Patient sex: M
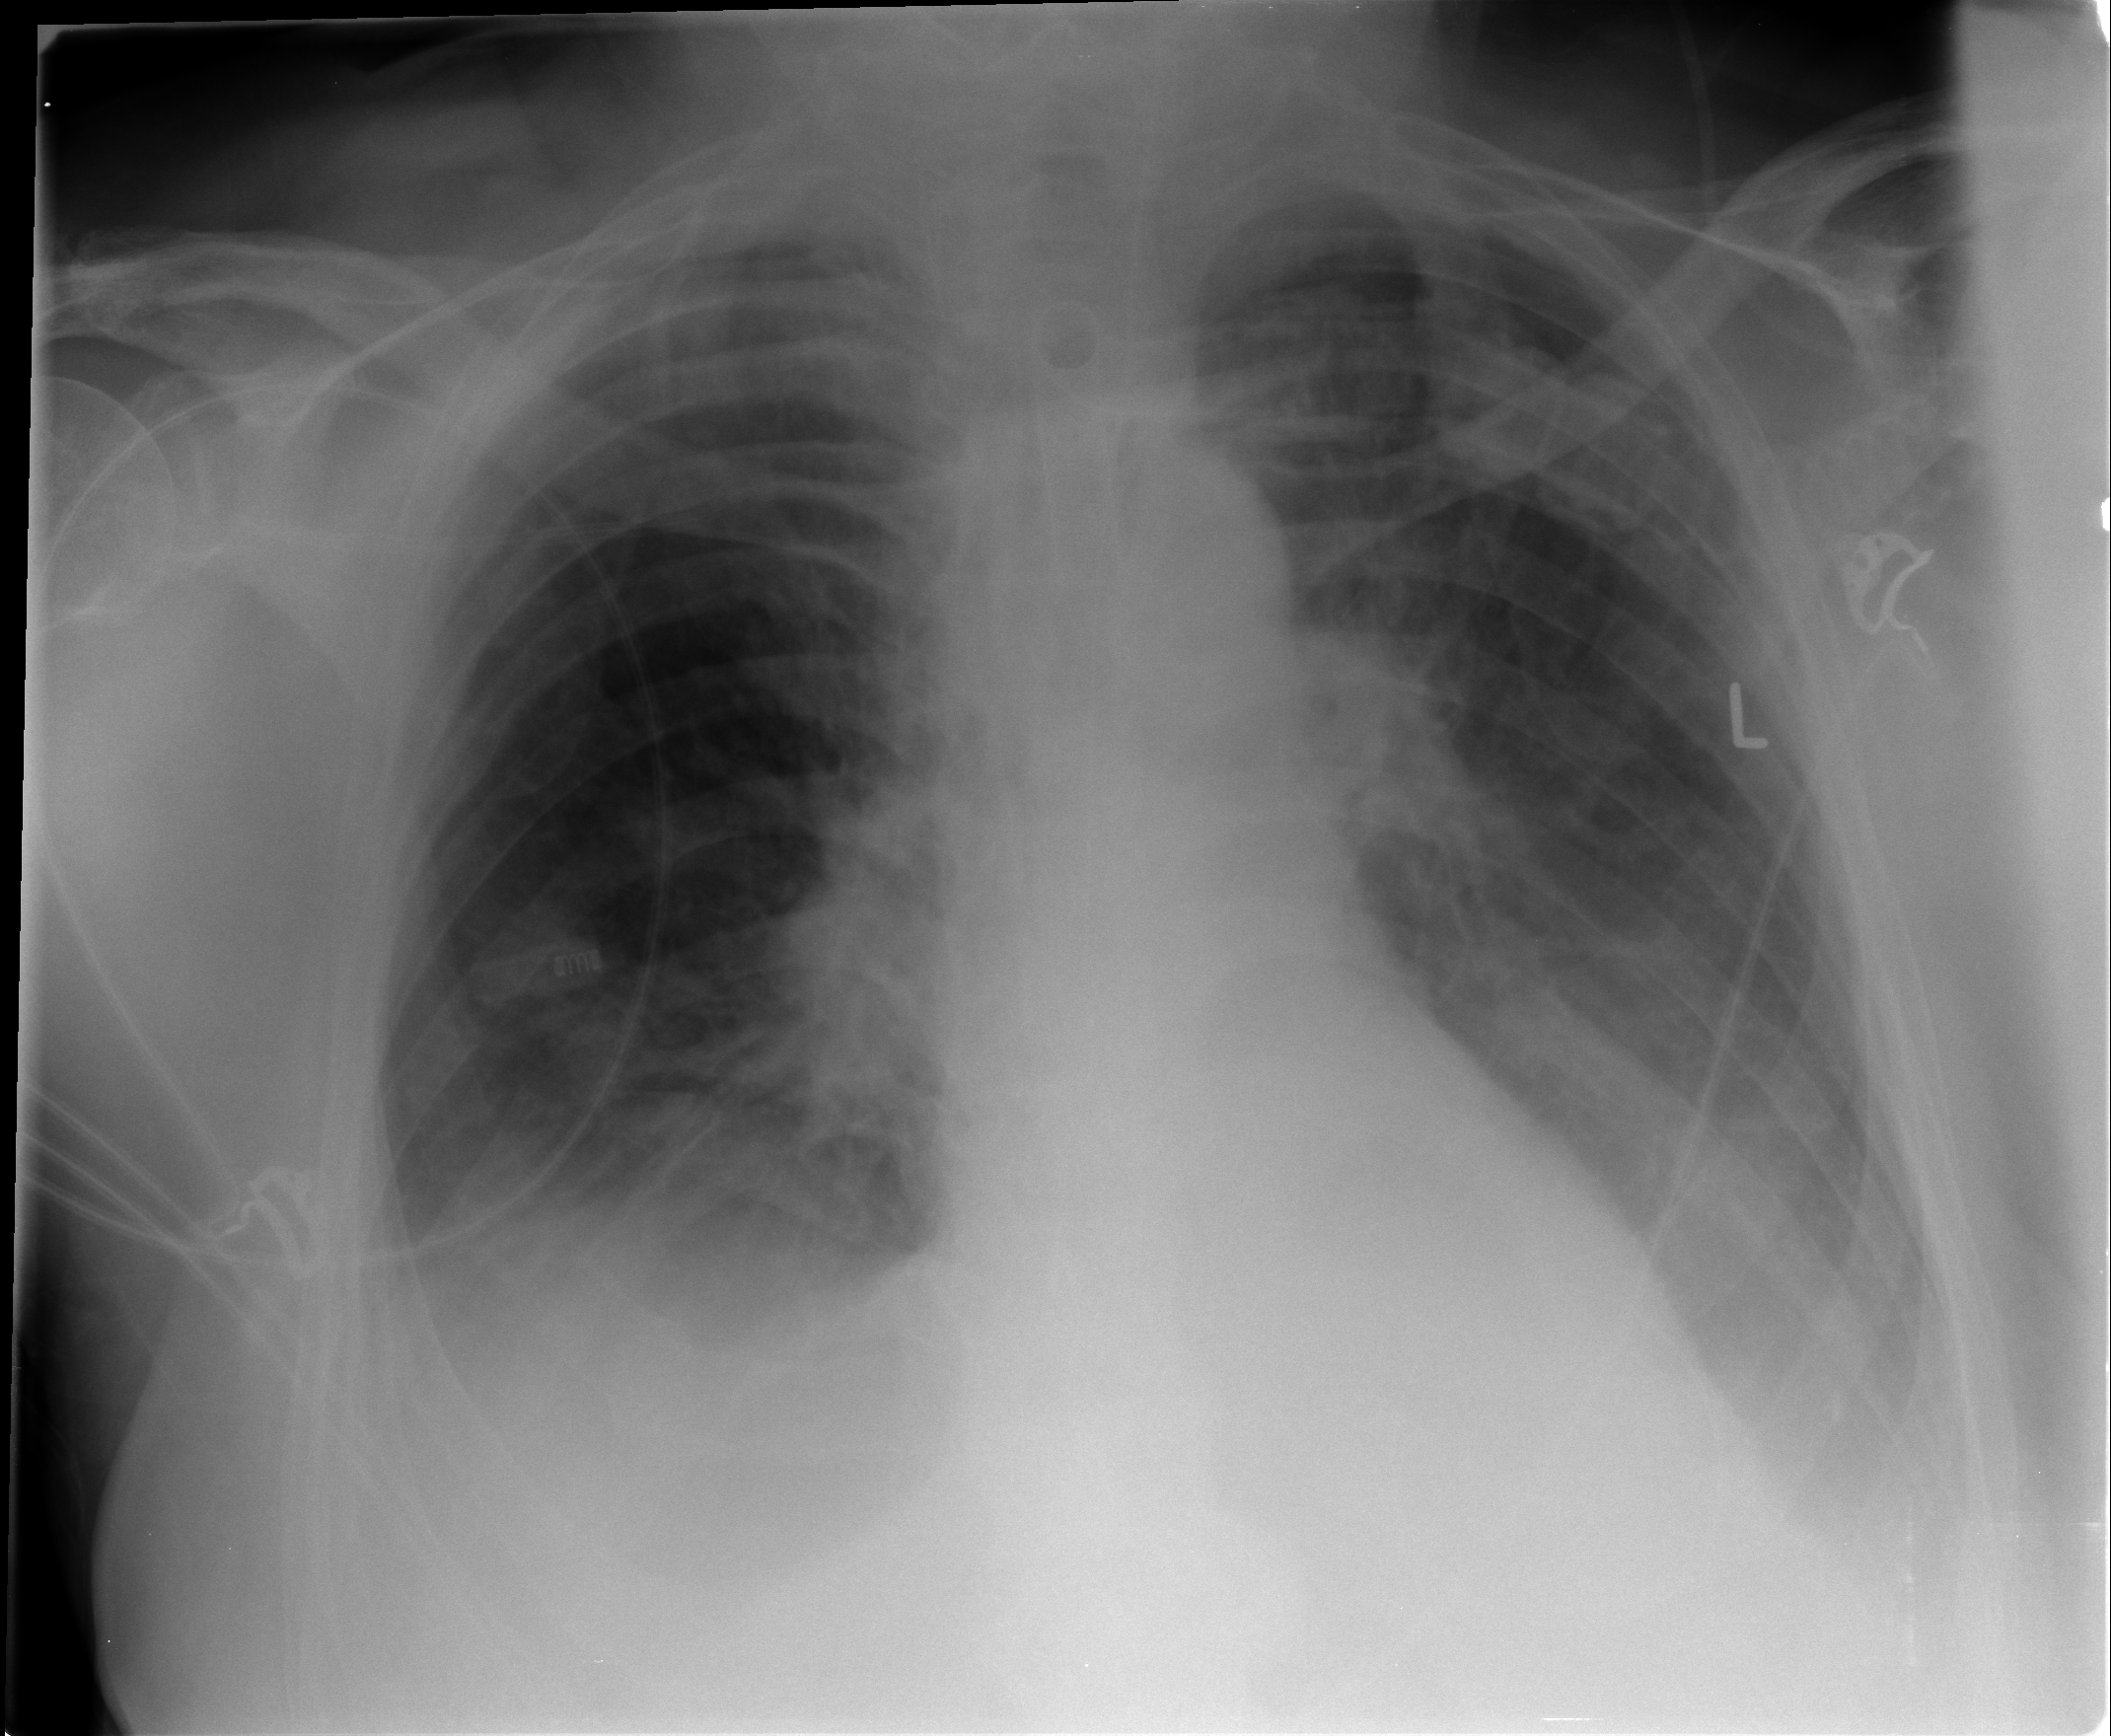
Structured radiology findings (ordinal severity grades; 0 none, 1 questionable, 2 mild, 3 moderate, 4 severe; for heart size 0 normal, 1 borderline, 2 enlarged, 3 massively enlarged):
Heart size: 0
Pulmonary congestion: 2
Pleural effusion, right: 2
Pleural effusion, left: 2
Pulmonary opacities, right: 0
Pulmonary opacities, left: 0
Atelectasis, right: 2
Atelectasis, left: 2